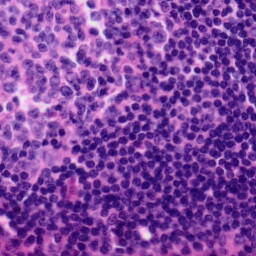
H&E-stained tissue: Tonsil